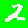
Digit: 2